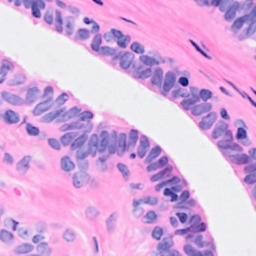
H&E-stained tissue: Breast